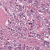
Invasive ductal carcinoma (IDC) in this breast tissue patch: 1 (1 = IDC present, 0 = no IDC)